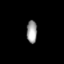
Tissue: lung
Cell type: Fibroblasts
Senescence score: 0.5696
Nuclear area (px): 233
Mean DAPI intensity: 154.541